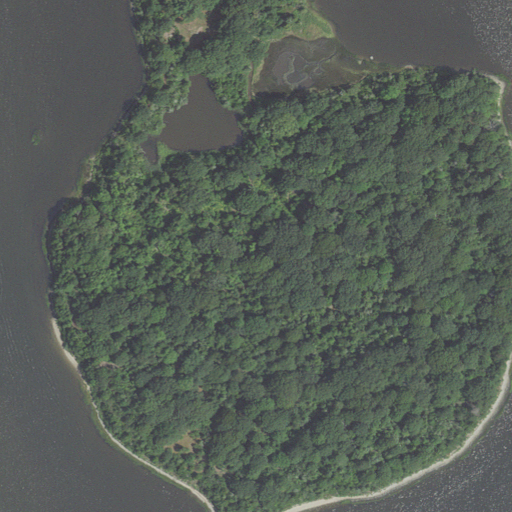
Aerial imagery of island in Massachusetts named Great Island containing deciduous forest, open water, mixed forest, herbaceous wetlands, evergreen forest, barren land, and shrub